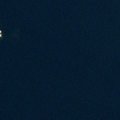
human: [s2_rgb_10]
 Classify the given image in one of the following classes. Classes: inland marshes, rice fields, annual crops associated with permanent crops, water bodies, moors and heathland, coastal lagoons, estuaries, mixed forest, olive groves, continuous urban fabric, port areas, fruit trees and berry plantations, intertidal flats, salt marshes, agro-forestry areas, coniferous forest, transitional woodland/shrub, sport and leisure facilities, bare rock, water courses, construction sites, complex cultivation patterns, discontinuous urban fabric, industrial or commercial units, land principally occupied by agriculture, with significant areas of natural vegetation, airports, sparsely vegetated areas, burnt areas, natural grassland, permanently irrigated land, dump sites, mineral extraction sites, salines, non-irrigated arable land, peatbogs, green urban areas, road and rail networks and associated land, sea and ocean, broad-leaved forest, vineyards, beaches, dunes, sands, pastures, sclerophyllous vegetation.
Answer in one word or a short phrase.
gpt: sea and ocean